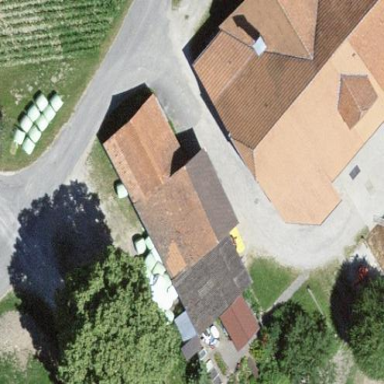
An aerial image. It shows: Rural barn.